【题型】选择题　【知识点】立体几何　【难度】medium
如图，$ABCD$ 是四面体，已知 $\angle BAC = \angle ACD$，$\angle ABD = \angle BDC$，以下两个语句中：①棱 $AB$ 与棱 $CD$ 一定相等；②棱 $AC$ 与棱 $BD$ 不一定相等；下列选项判断正确的是（ ）

A. ①, ②都正确 \quad B. ①正确, ②错误 \quad C. ①错误, ②正确 \quad D. ①, ②都错误
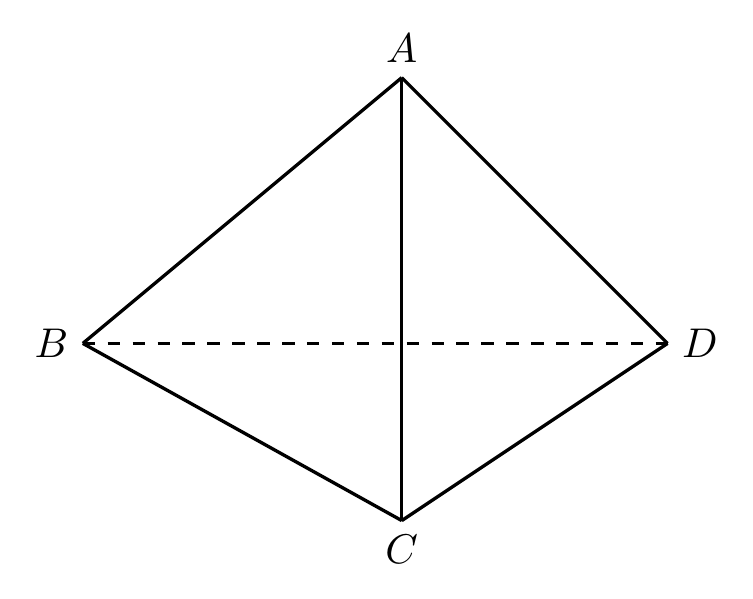
【解答】
\textbf{【答案】} $A$

\textbf{【分析】}将四面体补成平行六面体，利用已知条件和平行六面体中的对称性，结合余弦定理构造等量关系，从而推导出选项的正误。

\textbf{【解答】}解：在如图所示的平行六面体中，

设 $AA' = a$，$A'B = b$，$A'C = c$，$\angle AA'B = \alpha$，$\angle BA'C = \beta$，$\angle AA'C = \gamma$，

则由余弦定理有：
$AB^2 = a^2 + b^2 - 2ab\cos\alpha$，
$AC^2 = a^2 + c^2 - 2ac\cos\gamma$，
$BC^2 = b^2 + c^2 - 2bc\cos\beta$，
$AD^2 = b^2 + c^2 + 2bc\cos\gamma$，
$CD^2 = a^2 + b^2 + 2ab\cos\alpha$，
$BD^2 = a^2 + c^2 + 2ac\cos\gamma$，

由 $\angle BAC = \angle ACD$ 得，$\frac{CA^2 + BA^2 - BC^2}{2CA \cdot BA} = \frac{DC^2 + CA^2 - AD^2}{2DC \cdot CA}$，

将上面 6 个式子代入化简可得：
$\frac{a^2 - ab\cos\alpha - ac\cos\gamma + bc\cos\beta}{\sqrt{a^2 + b^2 - 2ab\cos\alpha}} = \frac{a^2 + ab\cos\alpha - ac\cos\gamma - bc\cos\beta}{\sqrt{a^2 + b^2 + 2ab\cos\alpha}}$ ①，

类似地，由 $\angle ABD = \angle BDC$ 得，
$\frac{BA^2 + BD^2 - AD^2}{2BA \cdot BD} = \frac{BD^2 + CD^2 - BC^2}{2BD \cdot CD}$，

代入上面 6 个式子化简可得：
$\frac{a^2 - ab\cos\alpha + ac\cos\gamma - bc\cos\beta}{\sqrt{a^2 + b^2 - 2ab\cos\alpha}} = \frac{a^2 + ab\cos\alpha + ac\cos\gamma + bc\cos\beta}{\sqrt{a^2 + b^2 + 2ab\cos\alpha}}$ ②，

①+②得：
$\frac{a^2 - ab\cos\alpha}{\sqrt{a^2 + b^2 - 2ab\cos\alpha}} = \frac{a^2 + ab\cos\alpha}{\sqrt{a^2 + b^2 + 2ab\cos\alpha}}$，

$(a^2 + b^2\cos^2\alpha - 2ab\cos\alpha)(a^2 + b^2 + 2ab\cos\alpha) = (a^2 + b^2\cos^2\alpha + 2ab\cos\alpha)(a^2 + b^2 - 2ab\cos\alpha)$，

$4ab\cos\alpha \cdot b^2(1-\cos^2\alpha) = 0$，
$ab^3\cos\alpha \cdot \sin^2\alpha = 0 (\alpha \in (0, \pi))$，
$\cos\alpha = 0$，

故 $\alpha = \frac{\pi}{2}$，从而 $AB^2 = a^2 + b^2 = CD^2$ 即 $AB = CD$，故①正确；

而由已知条件无法推出 $\gamma = \frac{\pi}{2}$，则 $AC$ 与 $BD$ 不一定相等，故②正确。

故选：$A$。
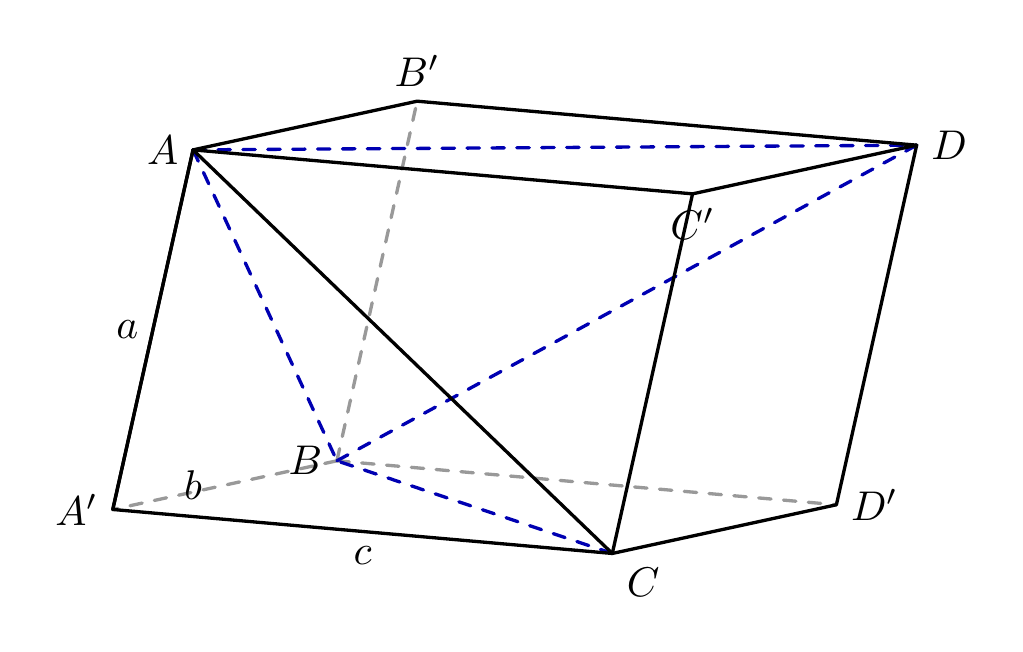